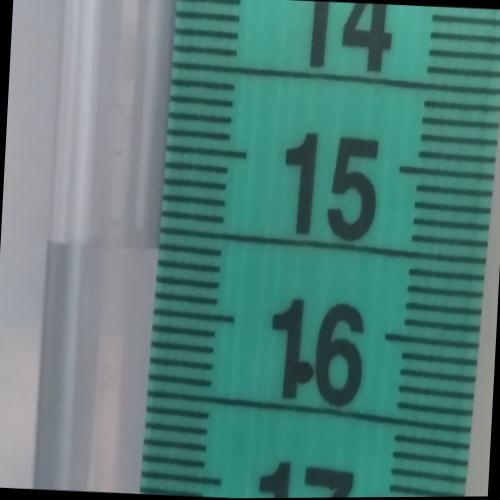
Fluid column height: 15.6 cm